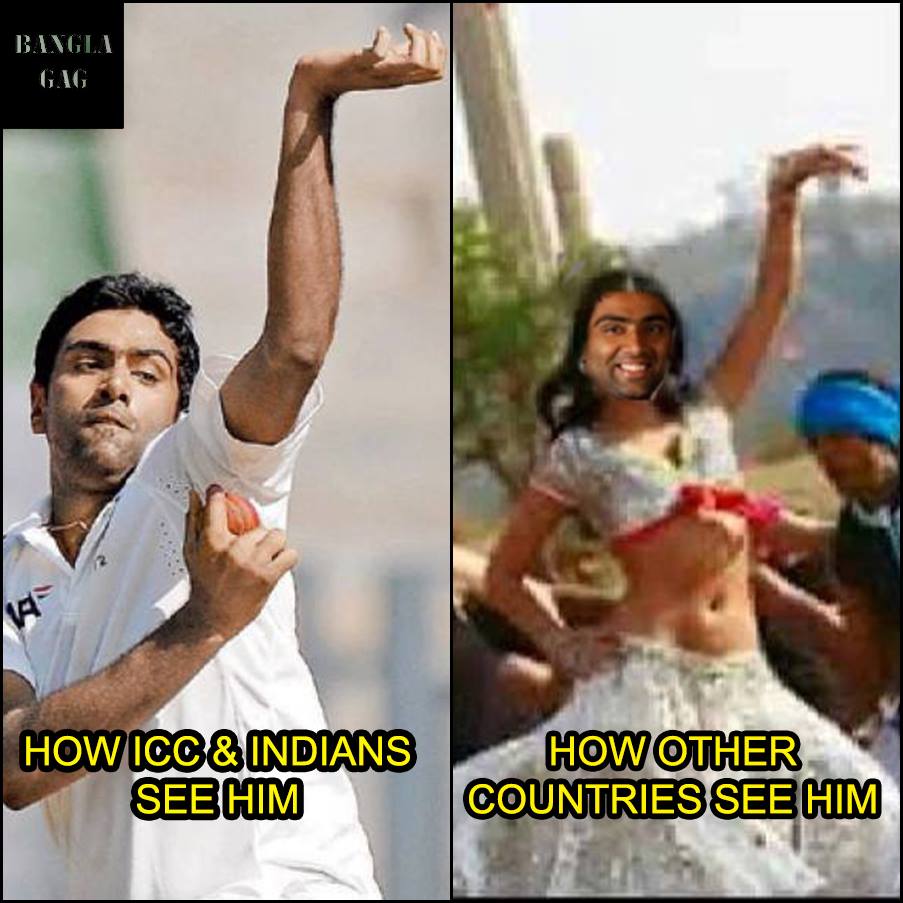
Caption: How ICC & INDIANS SEE HIM     HOW OTHER COUNTRIES SEE HIM
Label: hate